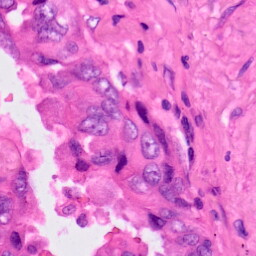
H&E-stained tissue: Lung